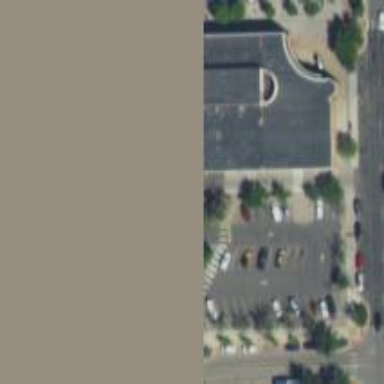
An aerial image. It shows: Parking space.